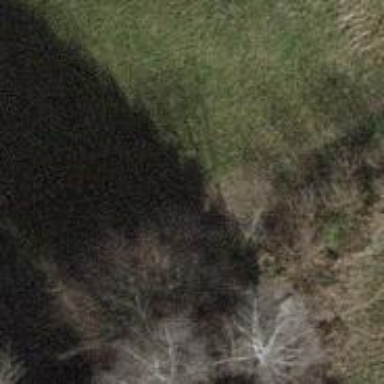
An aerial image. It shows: Brown bench.